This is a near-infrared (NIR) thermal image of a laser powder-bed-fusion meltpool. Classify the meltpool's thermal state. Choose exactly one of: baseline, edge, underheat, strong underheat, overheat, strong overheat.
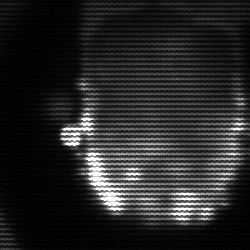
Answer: baseline